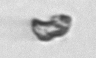
Label: detritus_transparent